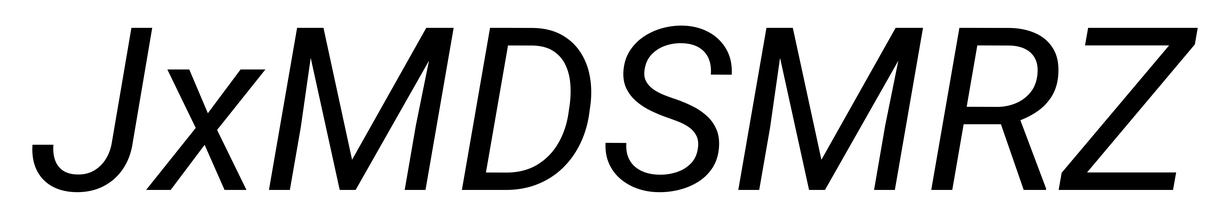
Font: Roboto-Italic_Italic